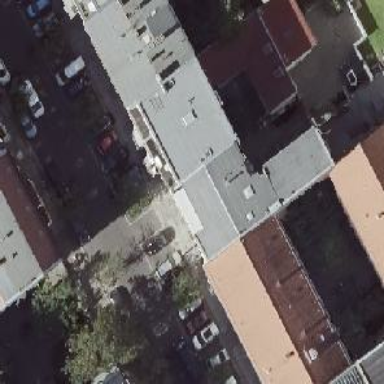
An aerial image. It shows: Building consisting of apartments.